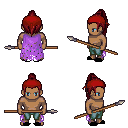
a pixel art fantasy rpg character, male body template, human, dark skin, maroon tattered cape, teal pants, brunette long topknot hairstyle, red bandana, black slippers, spear, four views (front, back, left, right), 2x2 character sprite sheet, small pixel art, hard edges, no anti-aliasing